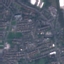
Land use / land cover class: Residential